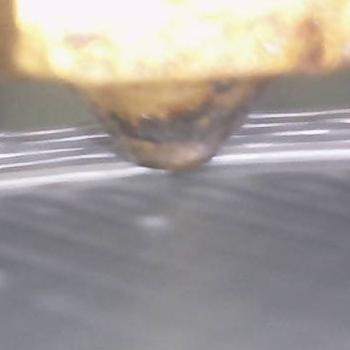
Flow rate: 37%